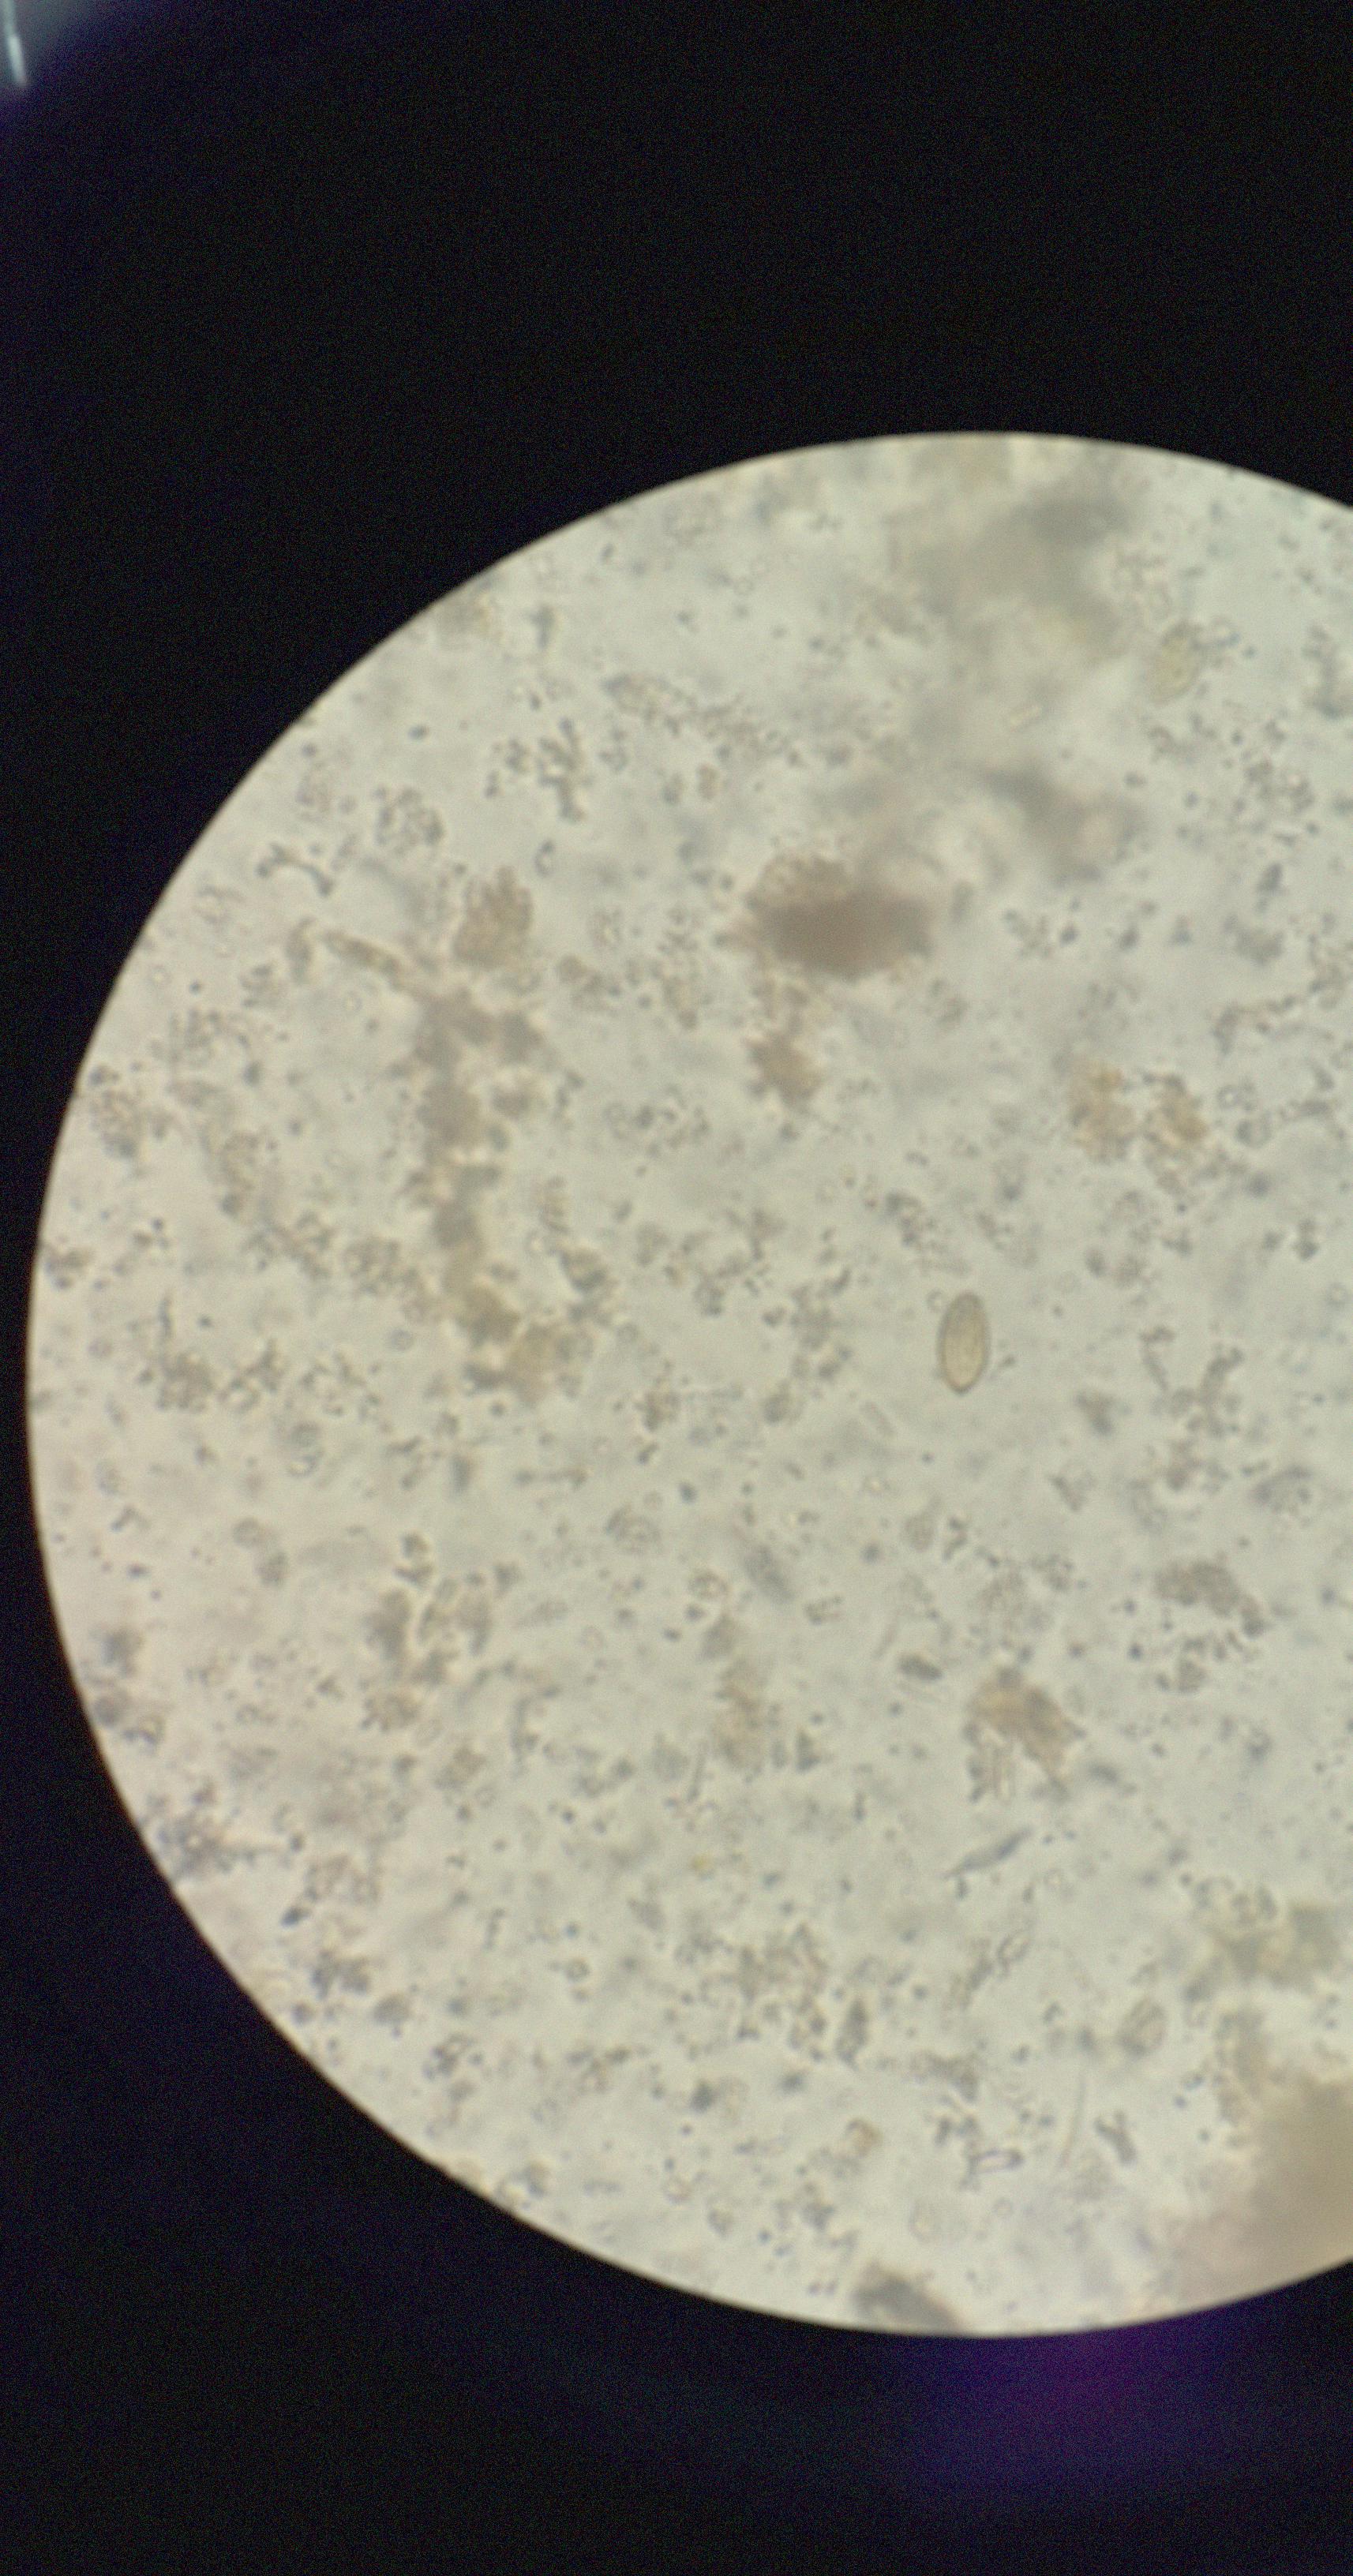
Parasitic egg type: Opisthorchis viverrine